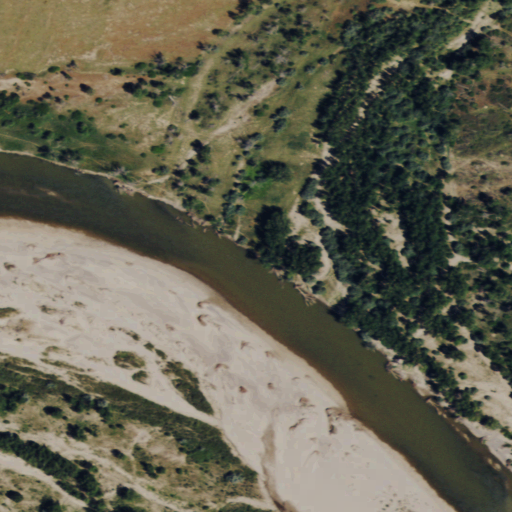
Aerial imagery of valley in Wyoming named Riverton Valley containing herbaceous wetlands, woody wetlands, open water, shrub, and grassland